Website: walmart
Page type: cart
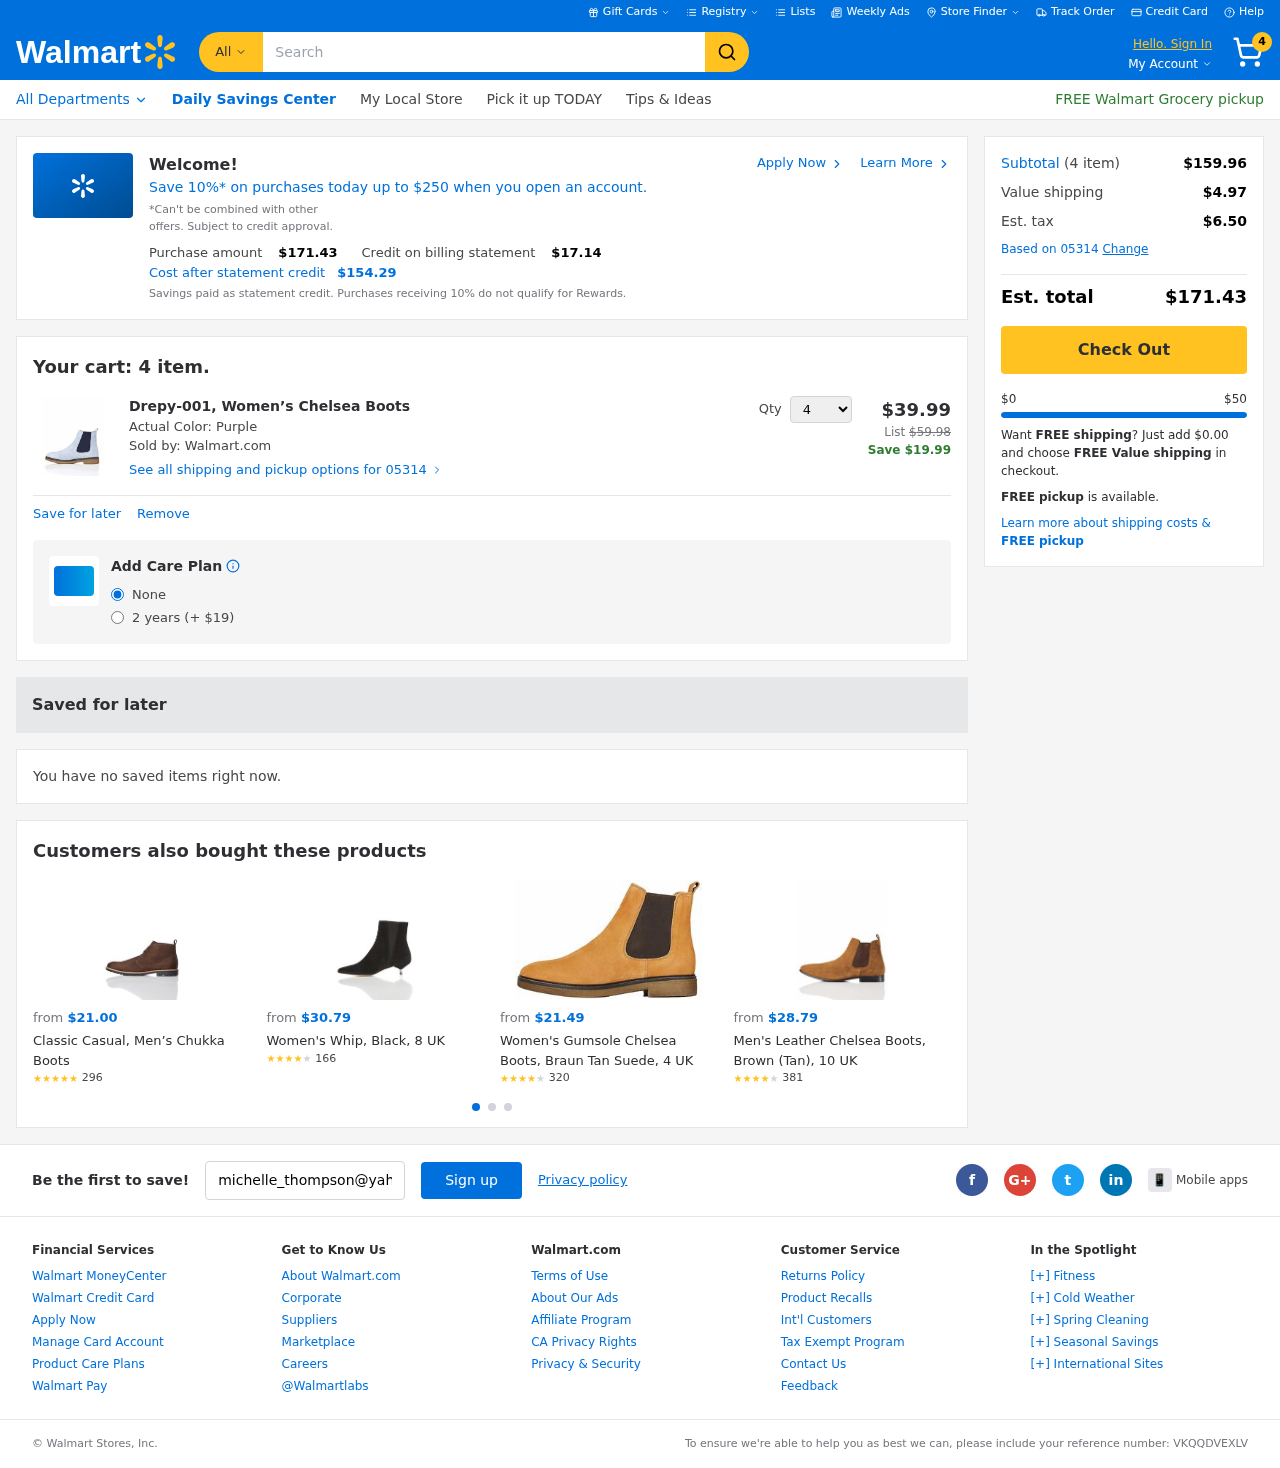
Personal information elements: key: PII_EMAIL
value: michelle_thompson@yahoo.com
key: PII_POSTCODE
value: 05314
Product elements: key: PRODUCT1_NAME
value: Drepy-001, Women’s Chelsea Boots
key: PRODUCT1_PRICE
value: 39.99
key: PRODUCT1_QUANTITY
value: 4
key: PRODUCT2_NAME
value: Classic Casual, Men’s Chukka Boots
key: PRODUCT2_NUM_RATINGS
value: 296
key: PRODUCT2_PRICE
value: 21
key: PRODUCT2_RATING
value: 4.5
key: PRODUCT3_NAME
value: Women's Whip, Black, 8 UK
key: PRODUCT3_NUM_RATINGS
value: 166
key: PRODUCT3_PRICE
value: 30.79
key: PRODUCT3_RATING
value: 3.9
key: PRODUCT4_NAME
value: Women's Gumsole Chelsea Boots, Braun Tan Suede, 4 UK
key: PRODUCT4_NUM_RATINGS
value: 320
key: PRODUCT4_PRICE
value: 21.49
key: PRODUCT4_RATING
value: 4.2
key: PRODUCT5_NAME
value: Men's Leather Chelsea Boots, Brown (Tan), 10 UK
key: PRODUCT5_NUM_RATINGS
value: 381
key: PRODUCT5_PRICE
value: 28.79
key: PRODUCT5_RATING
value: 4.4
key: PRODUCT1_ORIGINAL_PRICE
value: $59.98
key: PRODUCT1_SAVINGS
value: Save $19.99
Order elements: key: ORDER_NUM_ITEMS
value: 4
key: ORDER_TOTAL
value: $171.43
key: PROMO_TOTAL_AFTER_CREDIT
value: $154.29
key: ORDER_SUBTOTAL
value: $159.96
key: ORDER_SHIPPING_COST
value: $4.97
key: ORDER_TAX
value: $6.50
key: FREE_SHIPPING_REMAINING
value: $0.00
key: ORDER_REFERENCE_NUMBER
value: VKQQDVEXLV
Search elements: key: HEADER_SEARCH
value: Search
Other elements: key: PROMO_CREDIT
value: $17.14